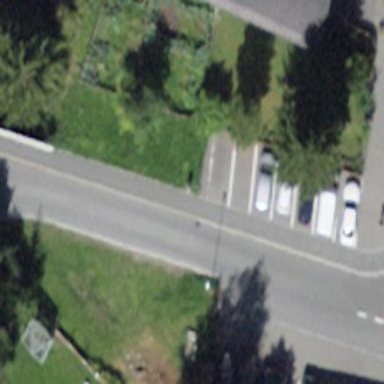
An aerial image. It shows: Parking available on the street side.